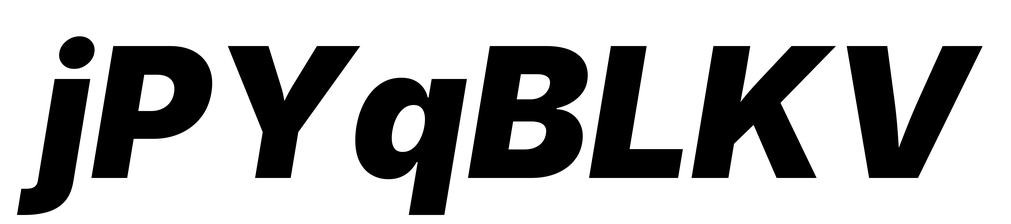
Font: Inter-Italic_Black_Italic